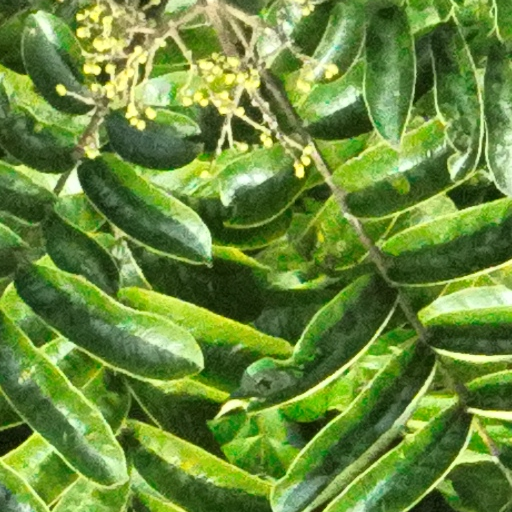
Species: Tachigali panamensis
GBIF accepted scientific name: Tachigali panamensis
Crown area (m\u00b2): 111.113